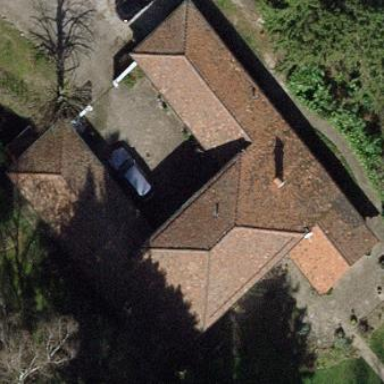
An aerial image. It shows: Simple house.